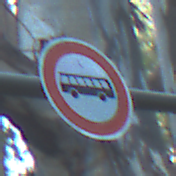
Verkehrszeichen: VerbotKraftomnibusse
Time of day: MorningAfternoon
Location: Outdoor (Nature)
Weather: Clear
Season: NotSpecified
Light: Natural